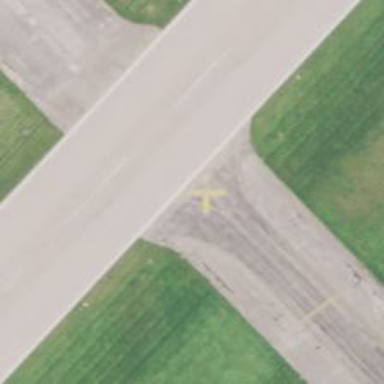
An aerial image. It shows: Image of taxiway at airport.